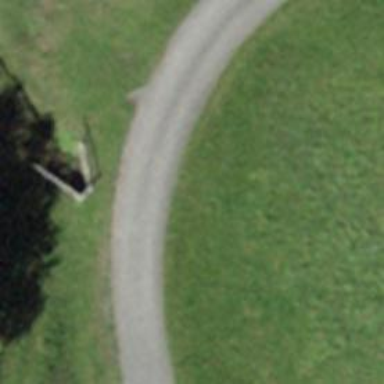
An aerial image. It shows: Well-maintained track road with grade 1 tracktype.